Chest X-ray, PA view. Patient: 55 years old, sex M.
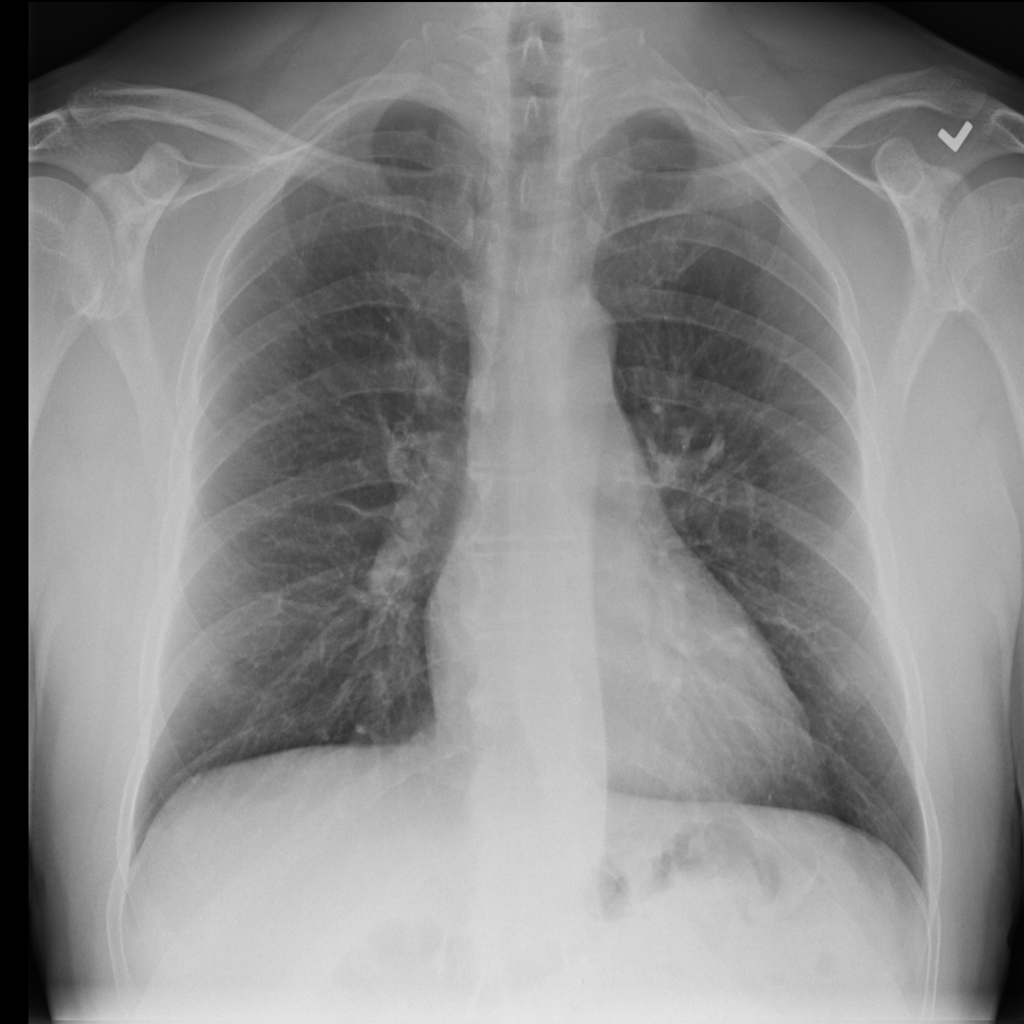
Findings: No Finding